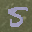
Label: 5